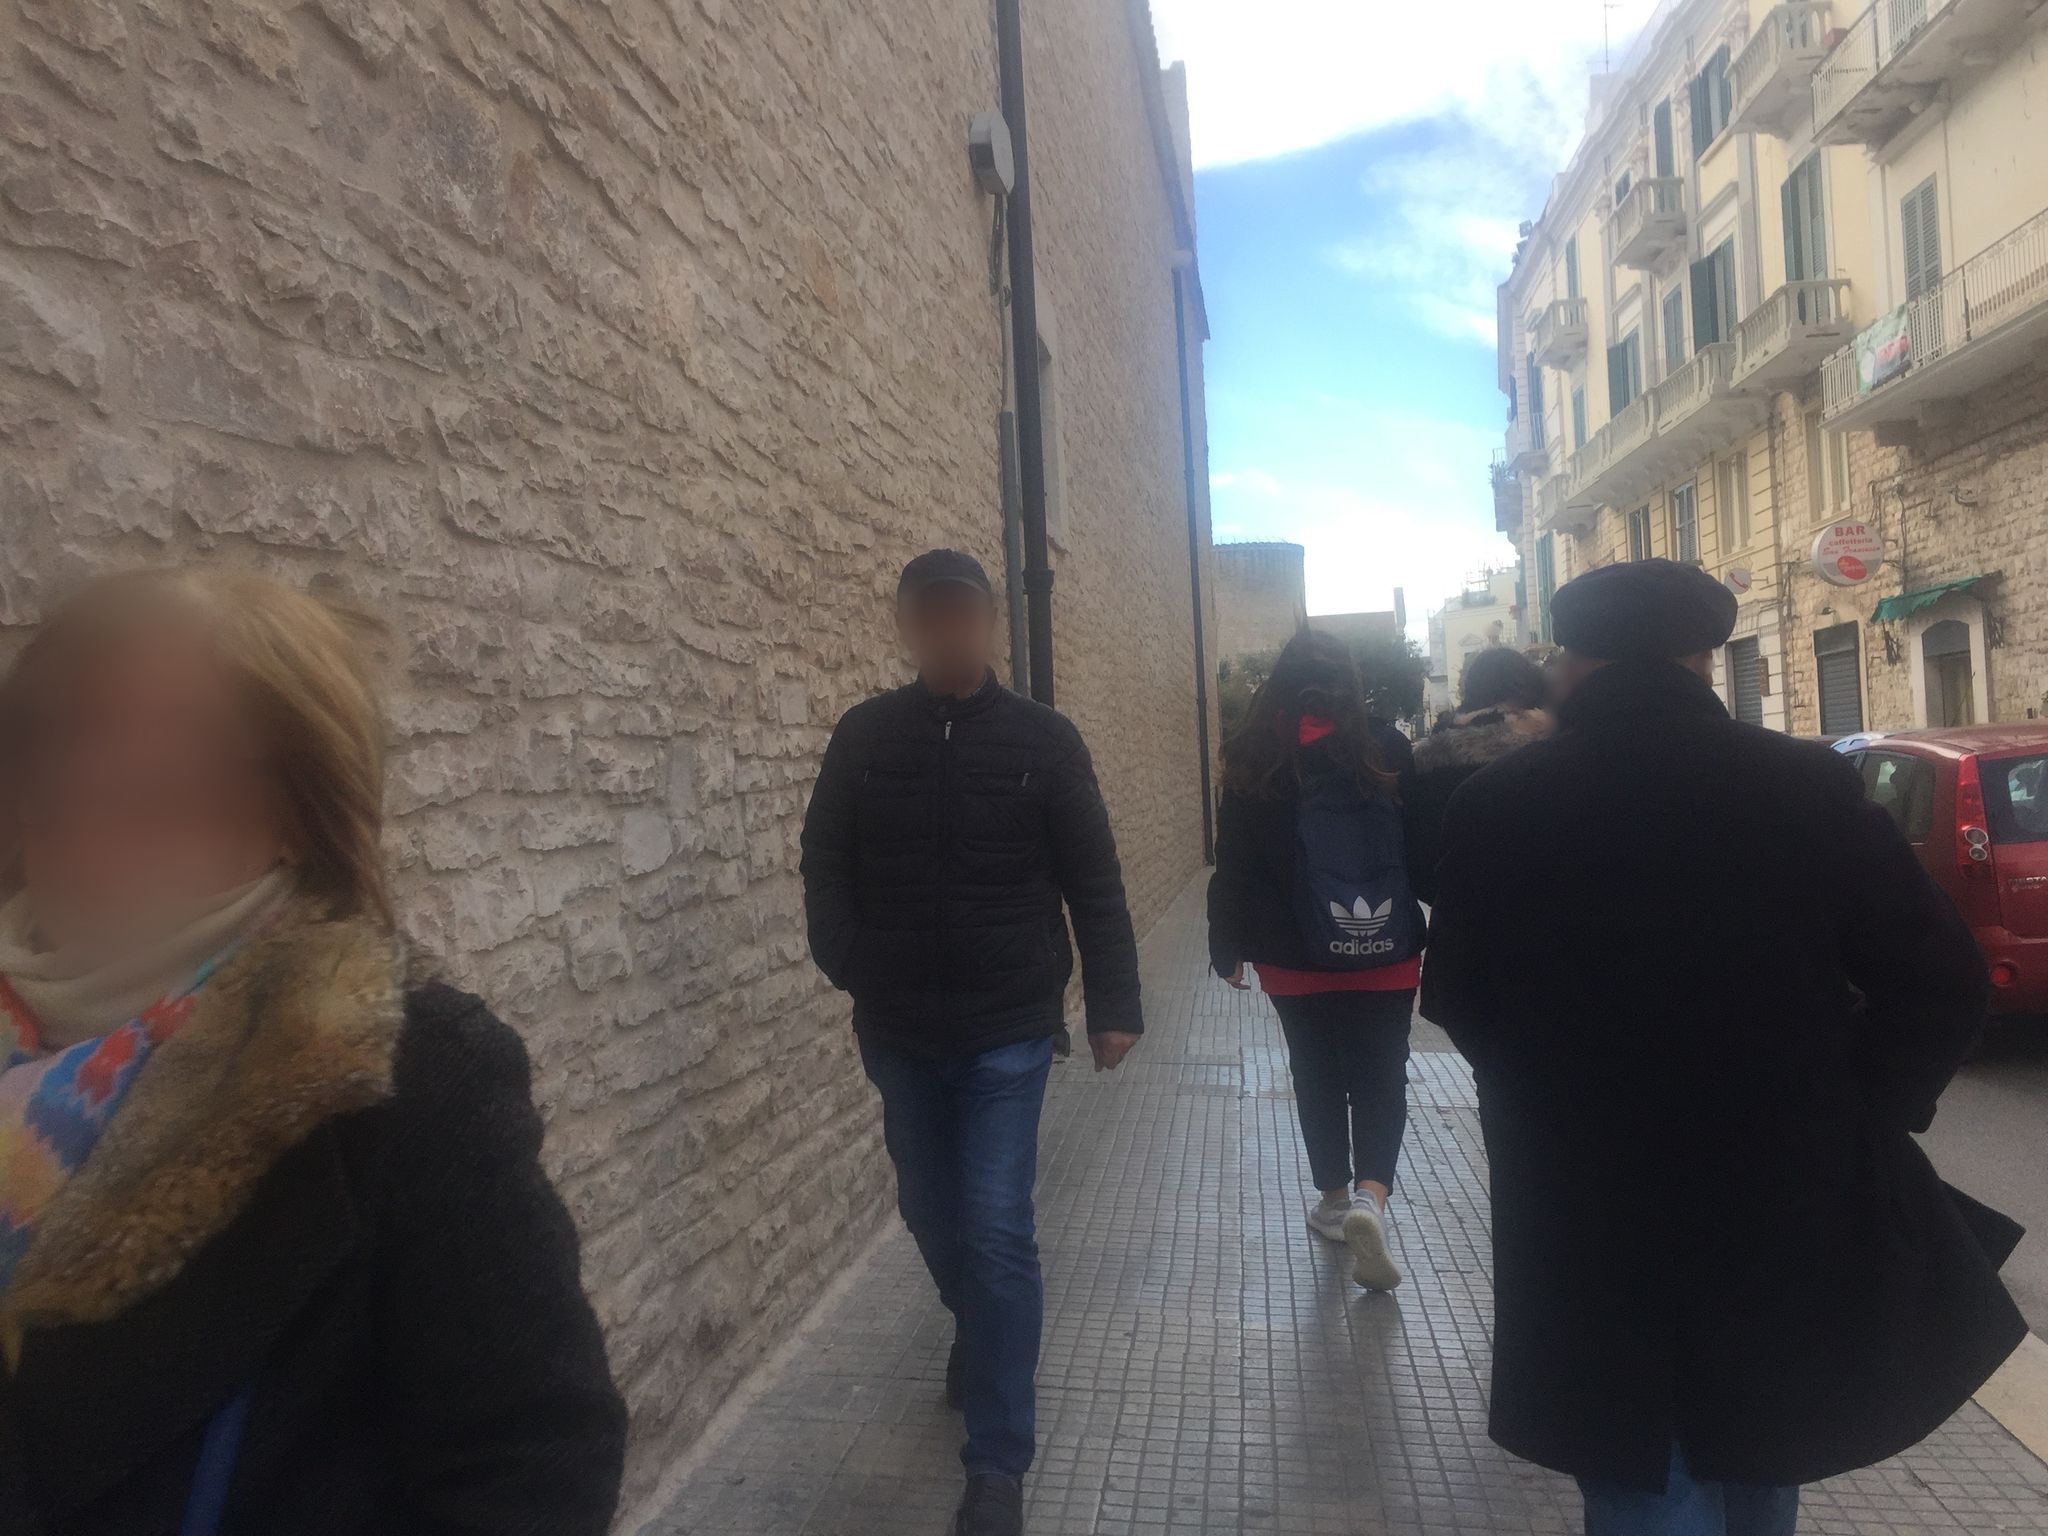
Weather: clear
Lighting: day
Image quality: good
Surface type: walking surface
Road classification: residential
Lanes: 1.0
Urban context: dense urban cluster
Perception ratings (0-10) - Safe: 4.92, Lively: 6.05, Beautiful: 6.32, Boring: 6.84, Depressing: 2.95, Wealthy: 6.3